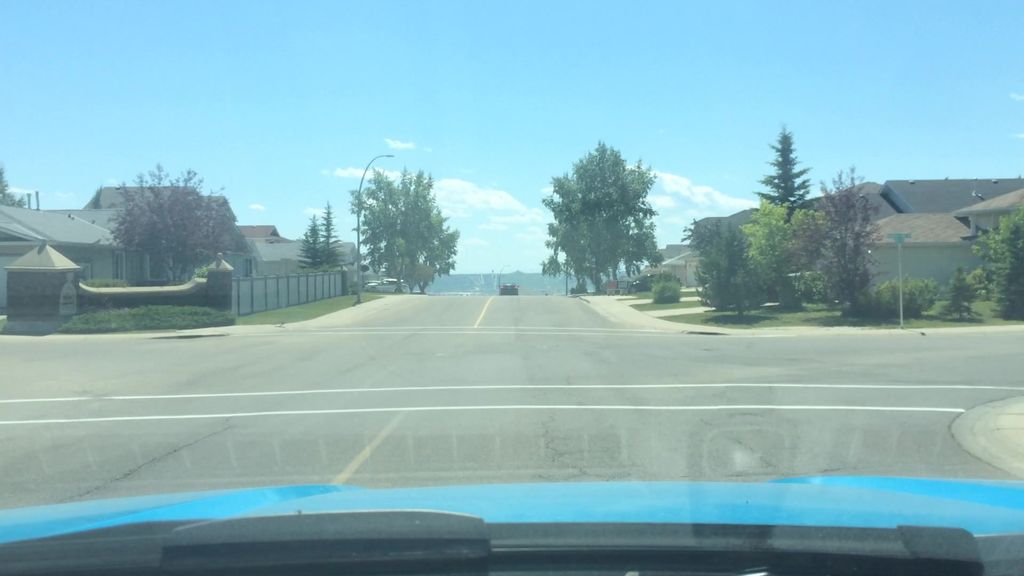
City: calgary